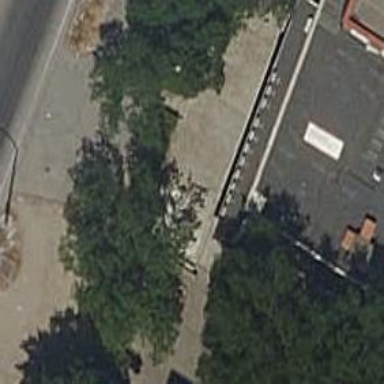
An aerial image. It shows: Sidewalk.